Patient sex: M
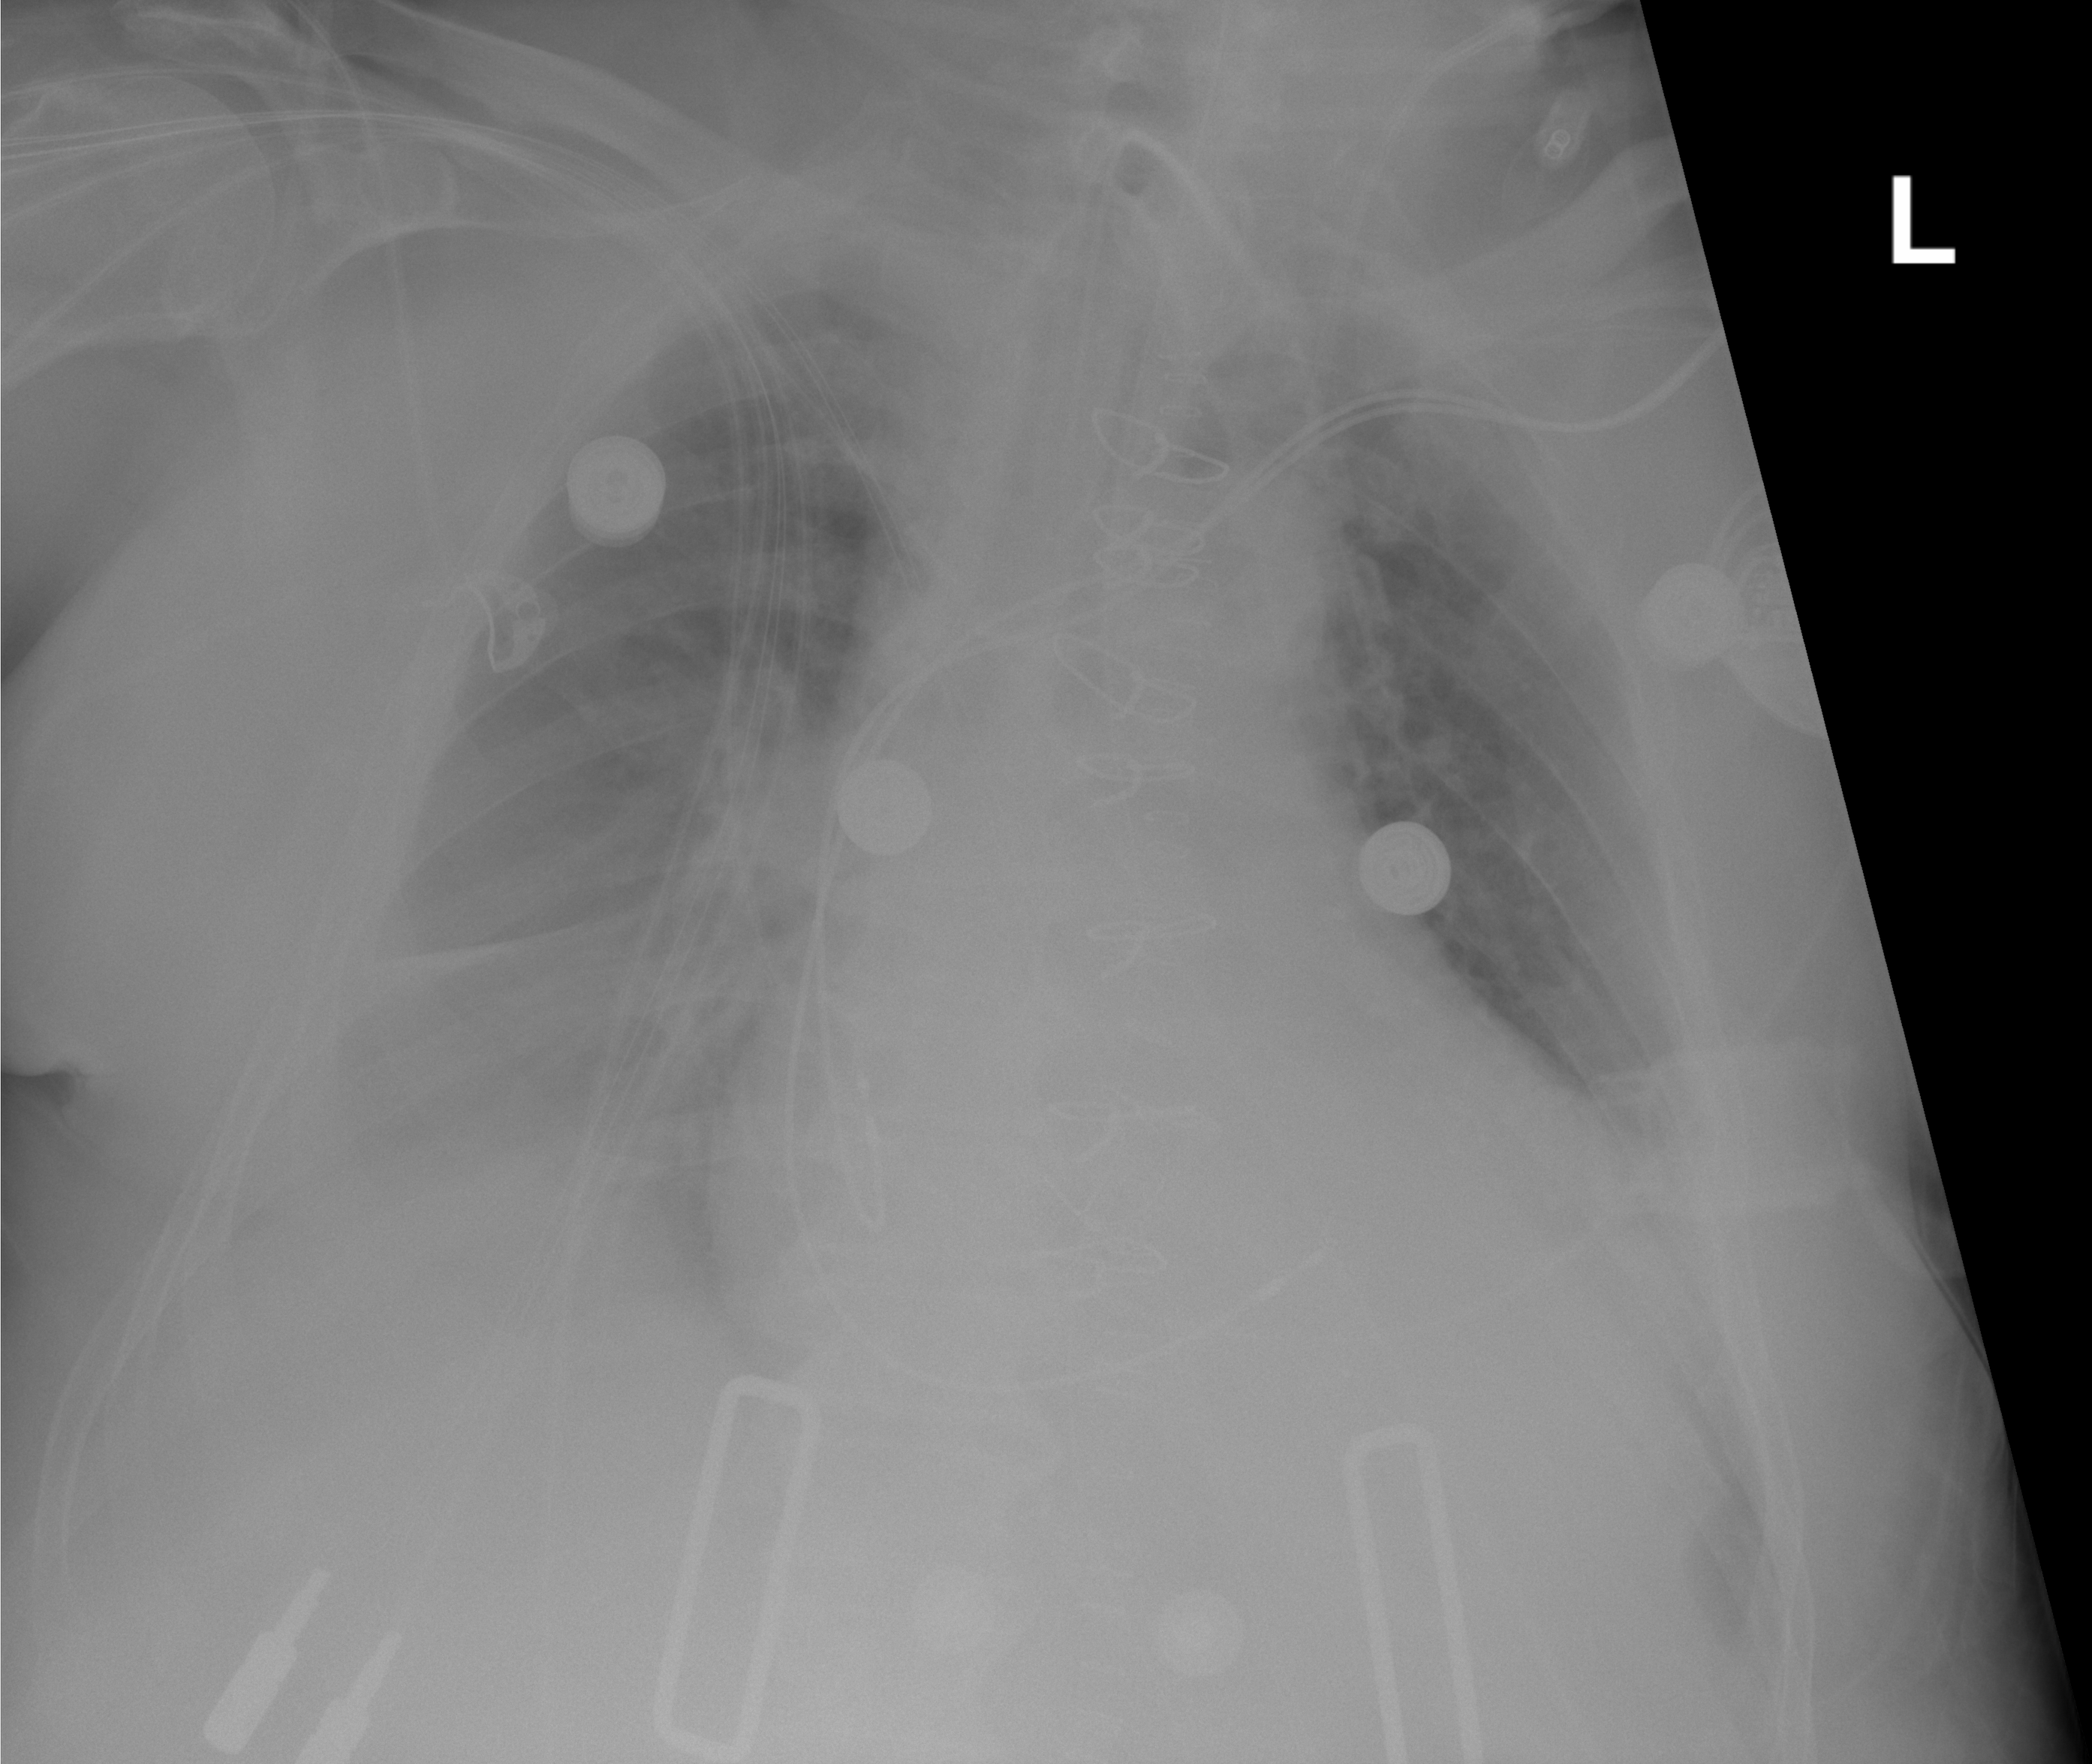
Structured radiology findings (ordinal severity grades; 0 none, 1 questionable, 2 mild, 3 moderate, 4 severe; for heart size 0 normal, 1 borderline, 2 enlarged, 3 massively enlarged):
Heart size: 0
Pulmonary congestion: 0
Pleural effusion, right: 3
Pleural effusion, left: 2
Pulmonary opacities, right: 0
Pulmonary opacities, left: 0
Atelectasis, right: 2
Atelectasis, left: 0